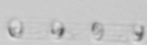
Label: Skeletonema